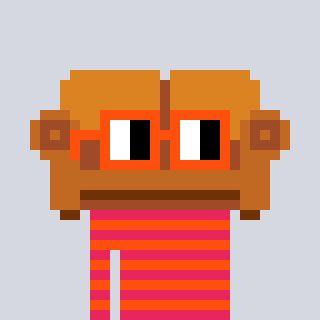
a pixel art character with square orange glasses, a couch-shaped head and a orange-colored body on a cool background